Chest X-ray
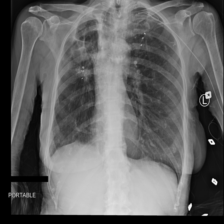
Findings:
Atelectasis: negative
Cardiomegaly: negative
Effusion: negative
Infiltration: negative
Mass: negative
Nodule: negative
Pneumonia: negative
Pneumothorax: negative
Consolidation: negative
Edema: negative
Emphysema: negative
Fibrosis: negative
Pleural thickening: negative
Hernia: negative